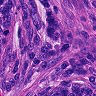
Metastatic tissue present: yes